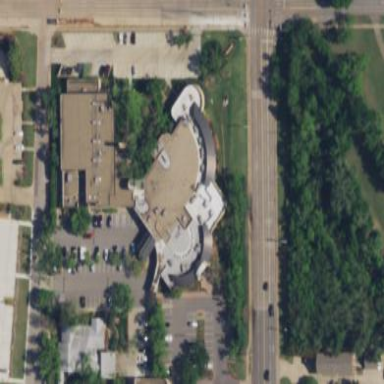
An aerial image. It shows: Beautiful church building.